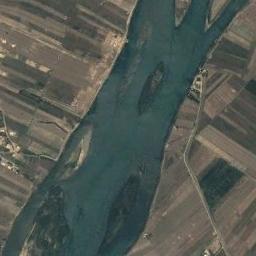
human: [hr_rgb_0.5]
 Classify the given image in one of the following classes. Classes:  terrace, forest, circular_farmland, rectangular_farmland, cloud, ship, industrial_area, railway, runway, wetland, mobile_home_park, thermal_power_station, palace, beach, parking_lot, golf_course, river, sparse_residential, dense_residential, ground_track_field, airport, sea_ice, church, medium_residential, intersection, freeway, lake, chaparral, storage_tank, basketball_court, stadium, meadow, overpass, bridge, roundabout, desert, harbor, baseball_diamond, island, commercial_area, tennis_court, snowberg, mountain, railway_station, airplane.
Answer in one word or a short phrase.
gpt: river